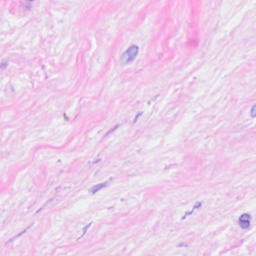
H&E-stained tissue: Breast